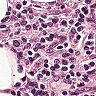
Metastatic tissue present: no